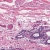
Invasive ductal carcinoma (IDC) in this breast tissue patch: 0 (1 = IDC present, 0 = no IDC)